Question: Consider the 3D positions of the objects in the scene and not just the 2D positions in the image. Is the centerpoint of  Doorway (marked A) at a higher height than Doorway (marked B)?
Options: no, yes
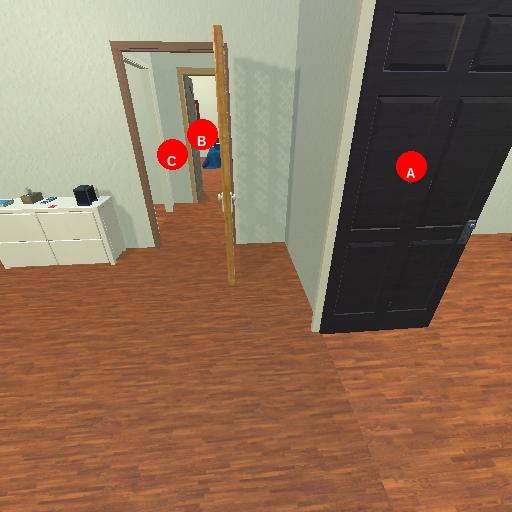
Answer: no